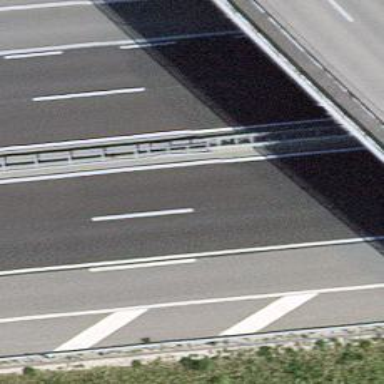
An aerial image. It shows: Asphalt motorway.